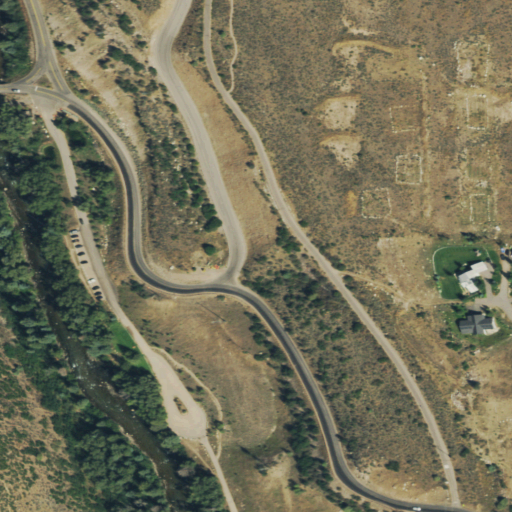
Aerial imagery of valley in Colorado named Grey Gulch containing shrub, low intensity development, woody wetlands, medium intensity development, open development, deciduous forest, herbaceous wetlands, and evergreen forest